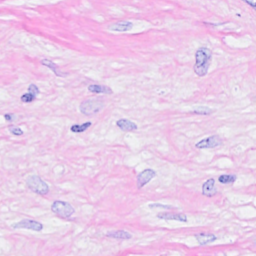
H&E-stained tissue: Breast